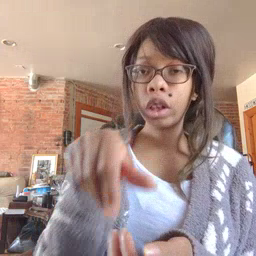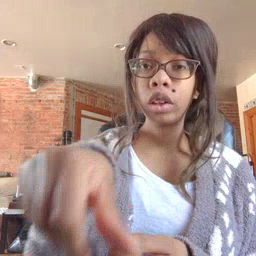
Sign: vacuum